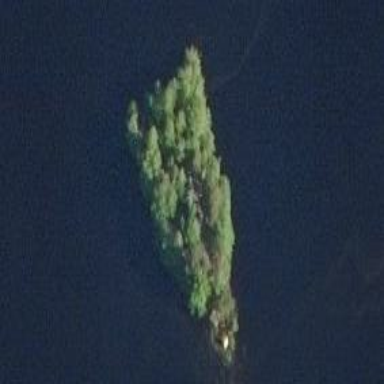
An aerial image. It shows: Islet.